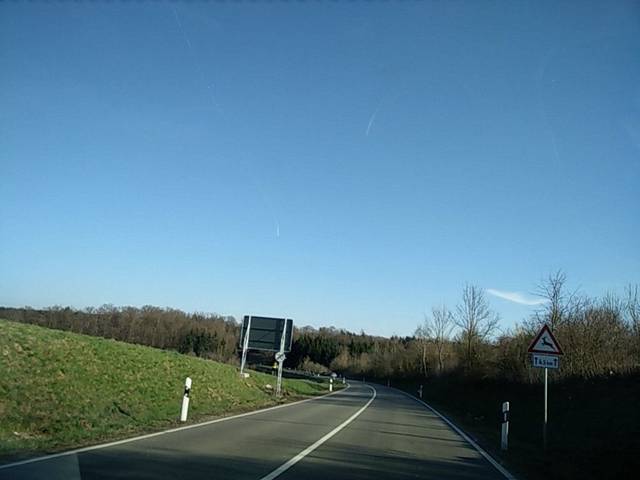
Region: Germany
Coordinates: 48.614, 9.025